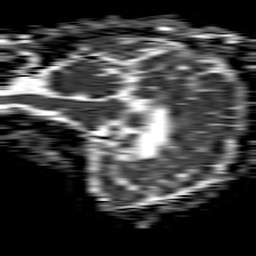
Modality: ADC
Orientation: sagittal
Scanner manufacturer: philips
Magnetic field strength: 1.5 T
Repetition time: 4.6 s
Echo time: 0.08528 s